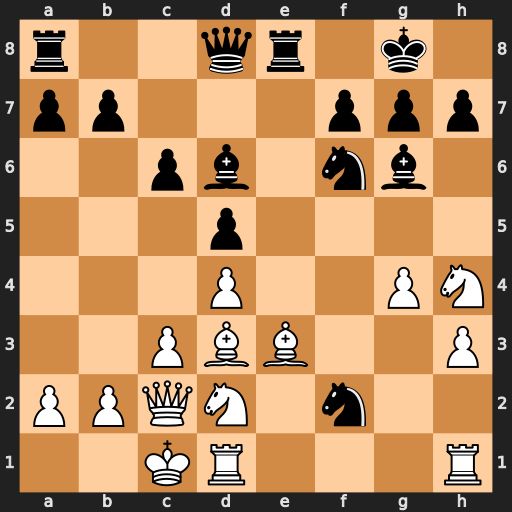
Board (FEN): r2qr1k1/pp3ppp/2pb1nb1/3p4/3P2PN/2PBB2P/PPQN1n2/2KR3R
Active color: w
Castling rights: -
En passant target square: -
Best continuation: Bxf2 Bxd3 Qxd3